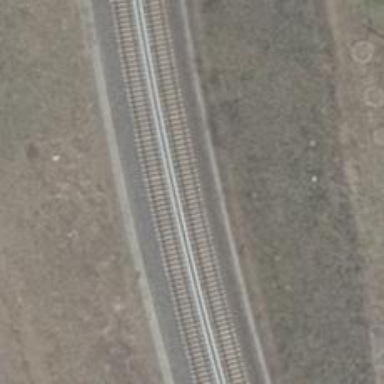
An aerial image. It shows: Light rail railway line with electrified rail running along embankment.